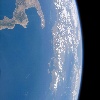
Label: water